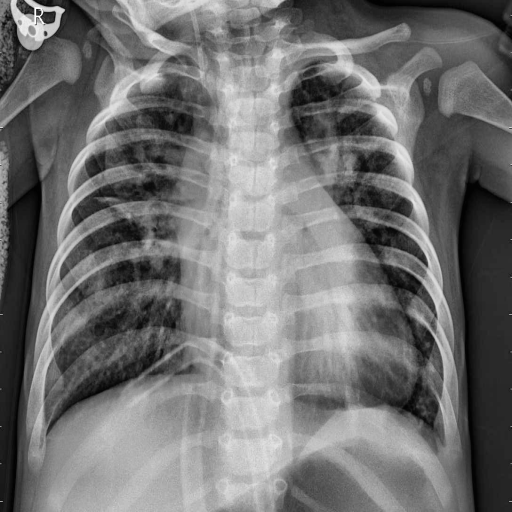
Finding: PNEUMONIA